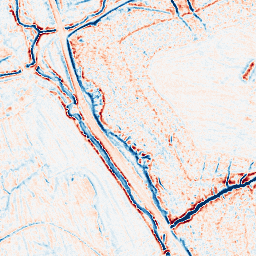
Category: edge_preserving
Decomposition family: bilateral
Decomposition parameters: d: 9
sigma_color: 50
sigma_space: 150
Upsampling method: sinc_blackman
Upsampling parameters: scale: 4
kernel_size: 16
Upsampling scale: 4